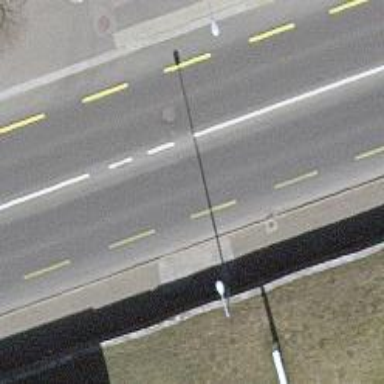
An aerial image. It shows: Primary highway with designated cycle lane.